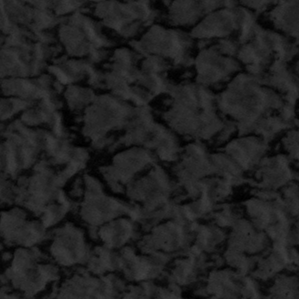
Label: frost